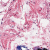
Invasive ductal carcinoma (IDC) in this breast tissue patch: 0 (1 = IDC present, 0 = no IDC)